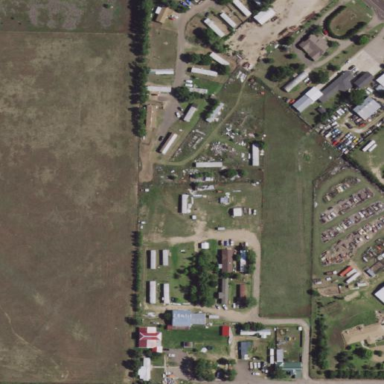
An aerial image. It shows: Residential area with trailer park.